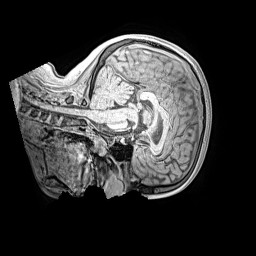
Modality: MP2RAGE
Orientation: sagittal
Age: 10
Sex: female
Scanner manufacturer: siemens
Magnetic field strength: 3 T
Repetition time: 4 s
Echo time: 0.00299 s